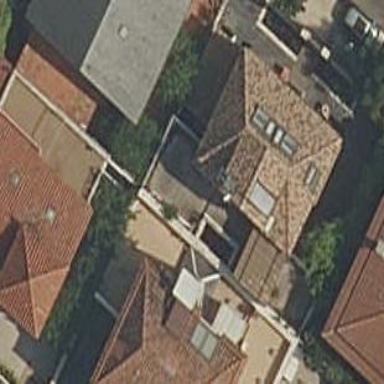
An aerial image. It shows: Hipped roof house.